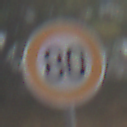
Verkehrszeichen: Geschwindigkeit80
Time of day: MorningAfternoon
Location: Outdoor (Nature)
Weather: PartlyCloudy
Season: NotSpecified
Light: Natural